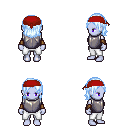
a pixel art fantasy rpg character, female body template, dark elf, purple skin, steel chest armor, white pants, white cyan long bangs hairstyle, red bandana, leather bracers, four views (front, back, left, right), 2x2 character sprite sheet, small pixel art, hard edges, no anti-aliasing